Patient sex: F
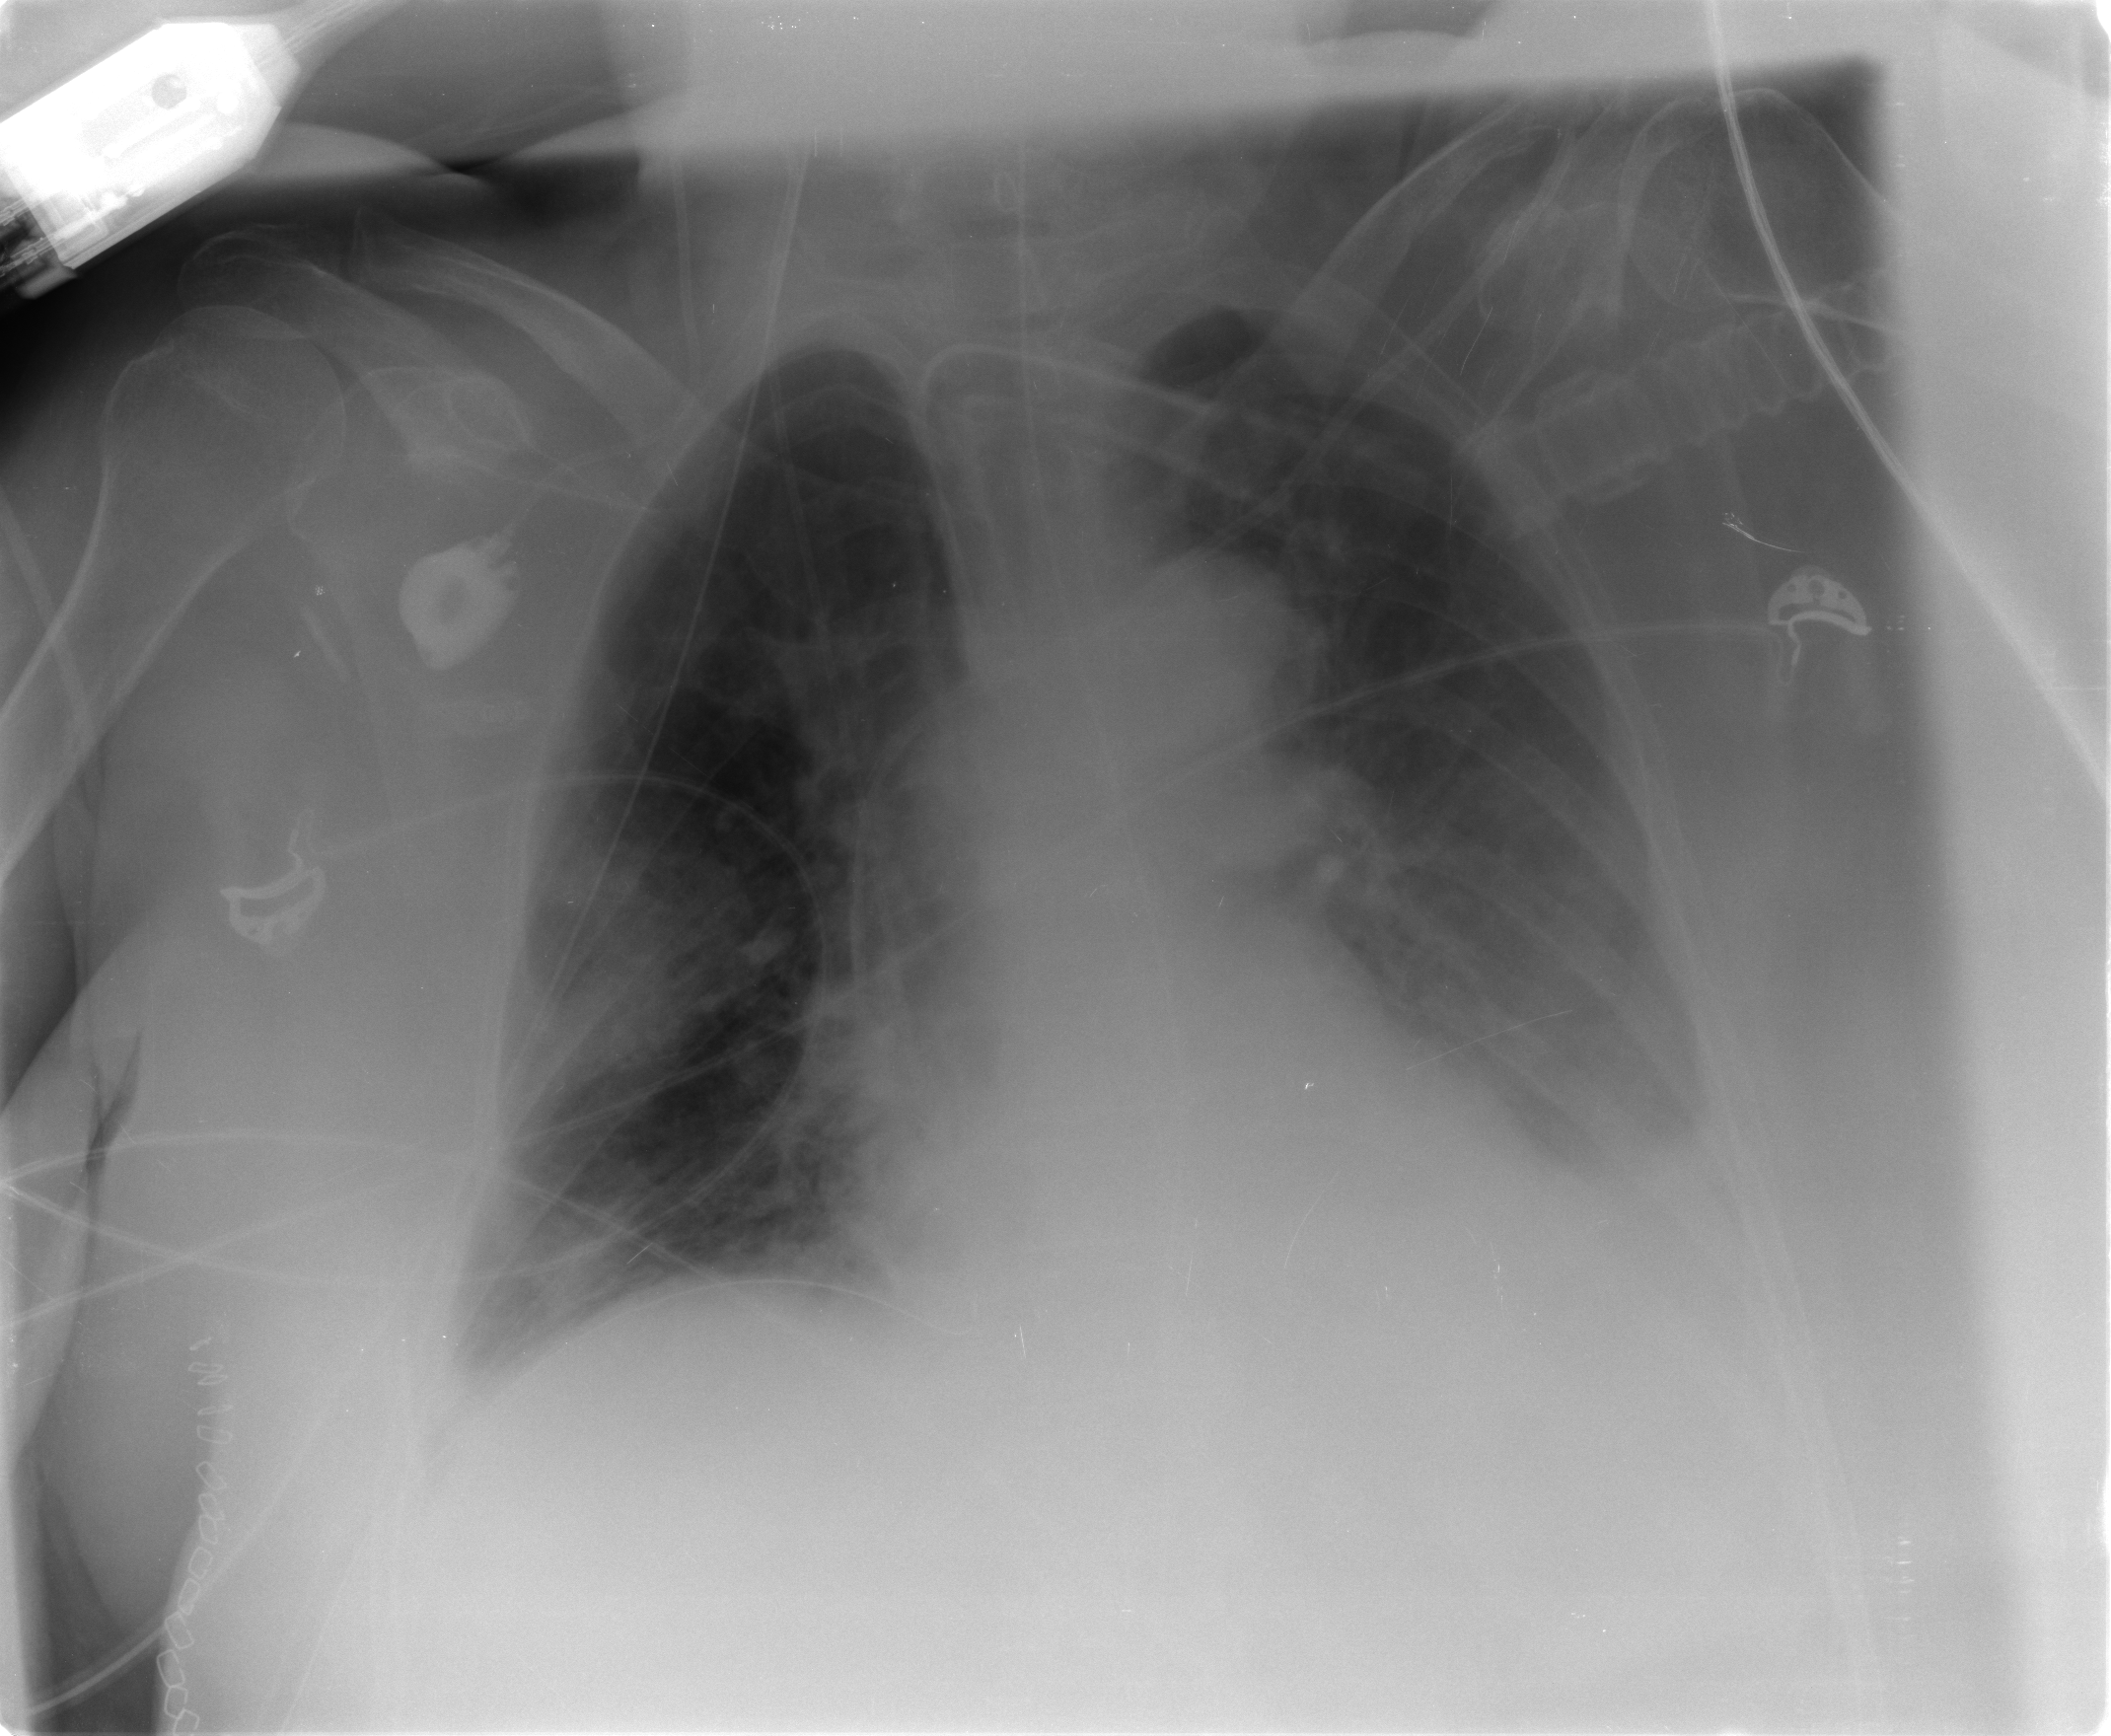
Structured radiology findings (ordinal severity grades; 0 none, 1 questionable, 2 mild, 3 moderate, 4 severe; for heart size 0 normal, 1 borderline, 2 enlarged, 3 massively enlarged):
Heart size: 0
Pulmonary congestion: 2
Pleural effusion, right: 2
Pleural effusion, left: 3
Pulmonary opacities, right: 3
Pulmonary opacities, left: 1
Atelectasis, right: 2
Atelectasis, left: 3